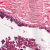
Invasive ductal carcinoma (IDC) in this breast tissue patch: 0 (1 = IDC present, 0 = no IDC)